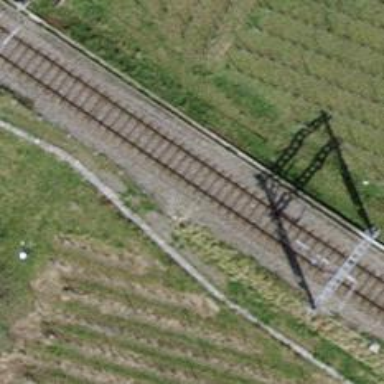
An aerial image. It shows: Single railway track with electrified contact line.